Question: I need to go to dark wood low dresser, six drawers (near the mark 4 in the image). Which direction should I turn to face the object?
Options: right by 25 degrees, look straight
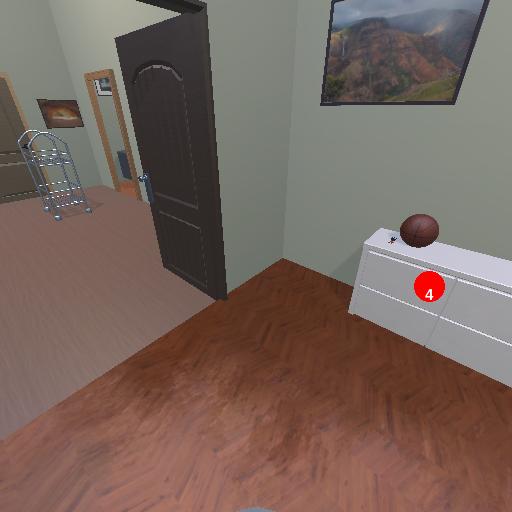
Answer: right by 25 degrees